Question: I'm doing kinda learning by doing 'JavaScript' right know, but I have a problem, where I can not find the solution on stackoverflow. 'class''ID'
'''
document.getElementsByClassName('ep_price')[0]="FOO"
'''
This should change the defined elemet to 'FOO', but it does not do that and I have no idea why not...
I have read that I should use '.value', but this 'var' is not even defined...
See Screenshot of my Chrome console below:

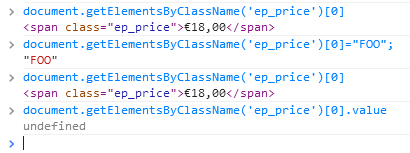
Answer: You need to use '.textContent' property if you intended to change the text.
'''
document.getElementsByClassName('ep_price')[0].textContent ="FOO"
'''